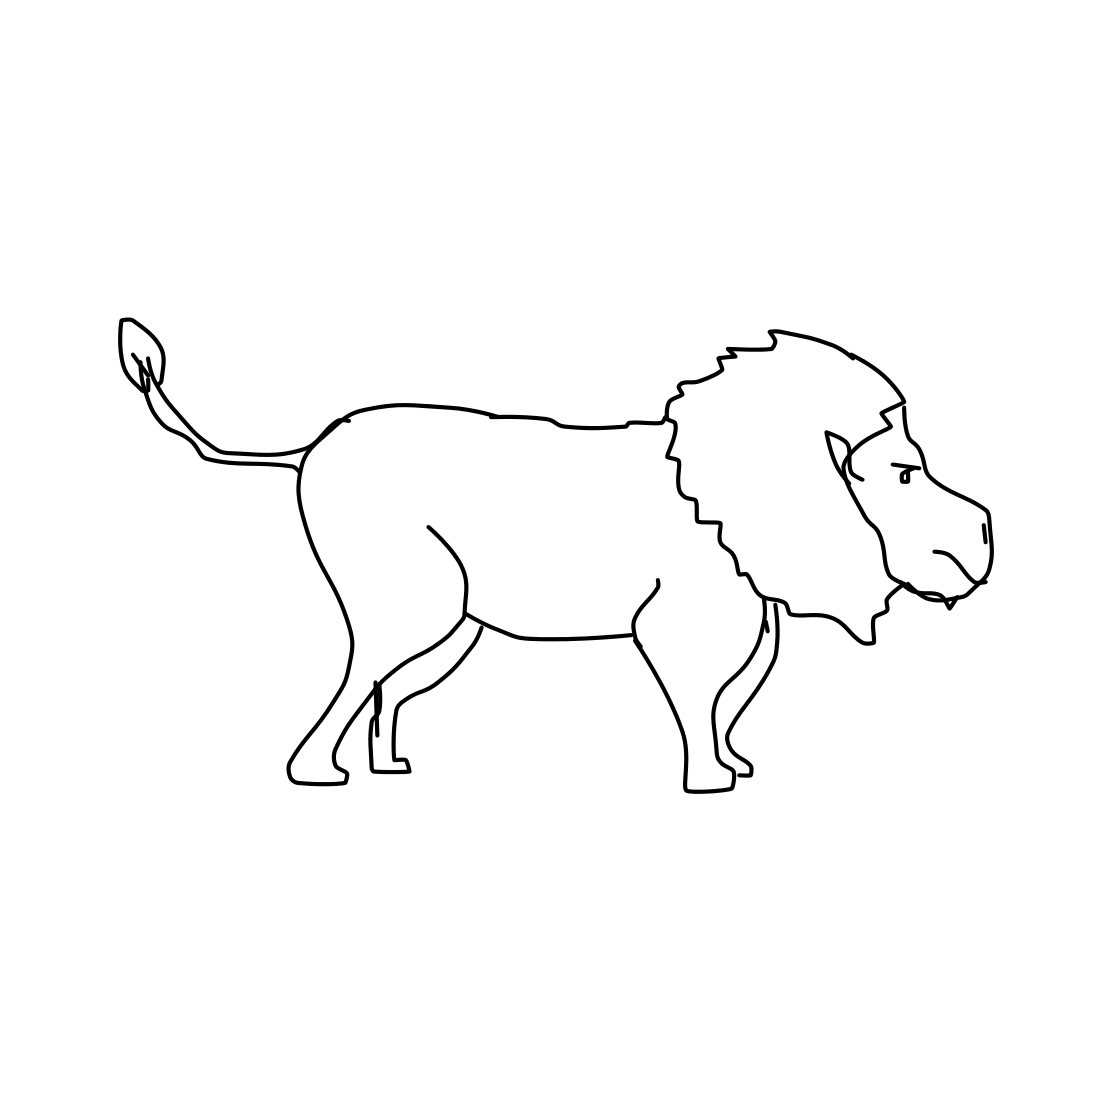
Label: lion